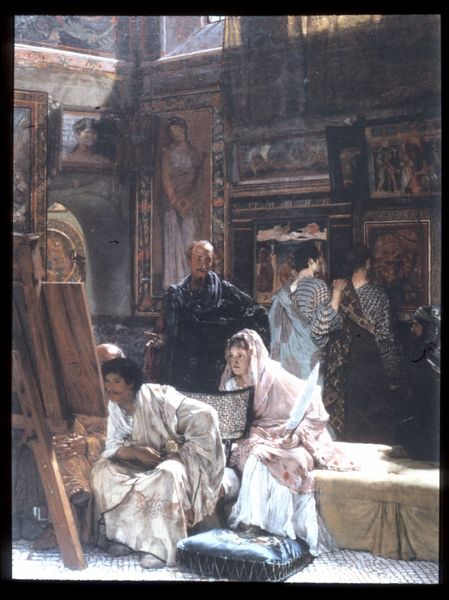
Titel: Bildergalerie
Künstler: Lawrence Alma-Tadema
Institution: Burnley Borough Council, Townley Hall Art Gallery
Schlagwörter: gemälde, mann, schatten, frauen, menschen, sitzen, fenster, frau, holz, licht, raum, weiss, zimmer, malerei, rahmen, bild, interieur, rosa, bilder, russland, kissen, atelier, maler, staffelei, betrachtung, galerie, kreuz, künstler, leinwand, kunst, modelle, betrachten, ausstellung, mohr, schüler, künslter, meister, gemäldesammlung, kunstsammlung, gemälde frauen, belle epoche